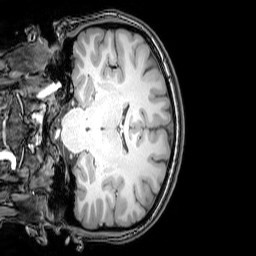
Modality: T1w
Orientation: coronal
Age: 21
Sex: female
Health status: healthy
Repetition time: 0.081 s
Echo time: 0.037 s